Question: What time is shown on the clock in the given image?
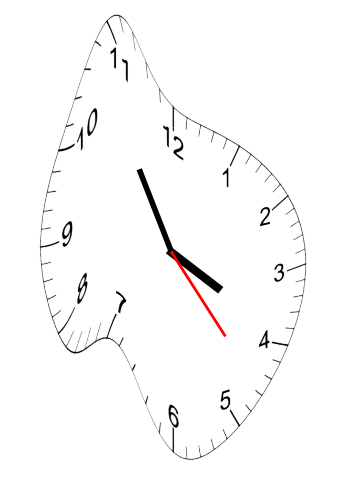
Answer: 03:54:23